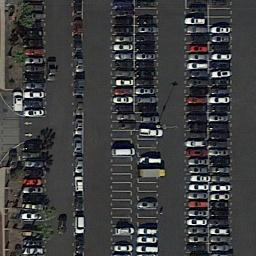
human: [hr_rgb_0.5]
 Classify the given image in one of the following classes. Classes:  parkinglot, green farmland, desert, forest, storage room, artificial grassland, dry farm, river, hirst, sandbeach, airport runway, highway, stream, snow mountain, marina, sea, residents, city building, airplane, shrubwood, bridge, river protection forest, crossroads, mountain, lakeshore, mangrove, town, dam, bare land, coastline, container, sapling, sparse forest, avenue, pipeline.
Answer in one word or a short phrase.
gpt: parkinglot